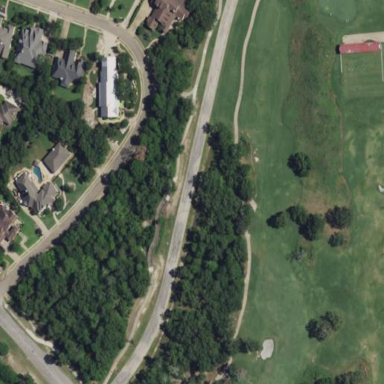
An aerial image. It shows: Area of rough grass used for golf.